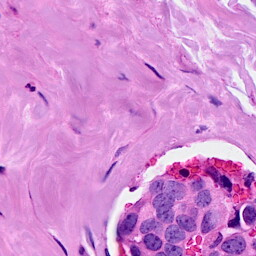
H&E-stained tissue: Breast